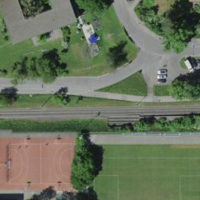
EUNIS habitat code: 54
Species observed at this site:
Lonicera acuminata